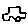
Label: car